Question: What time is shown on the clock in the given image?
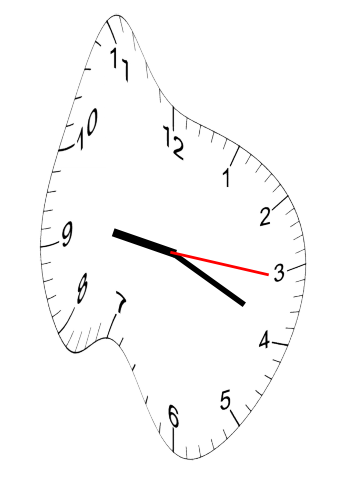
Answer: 09:19:16